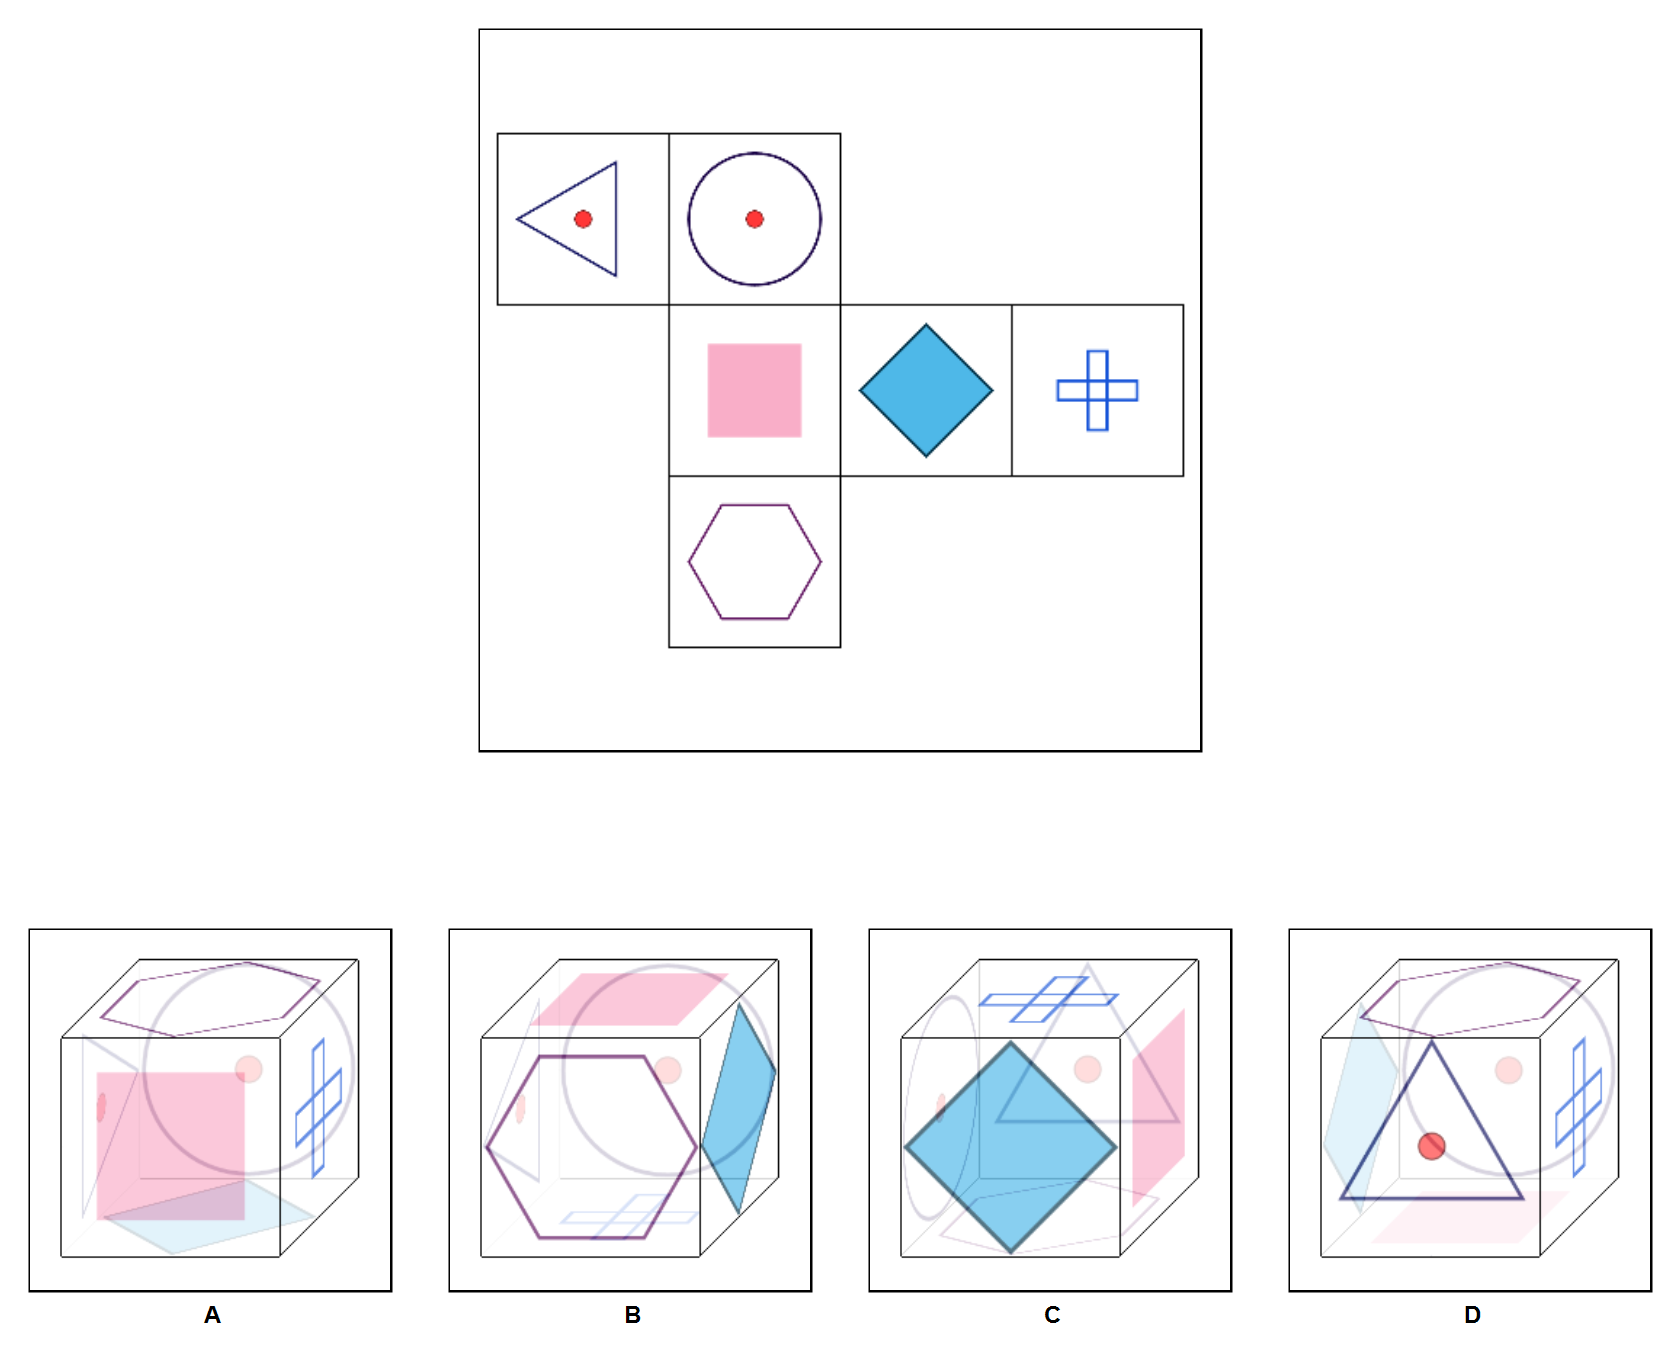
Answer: B